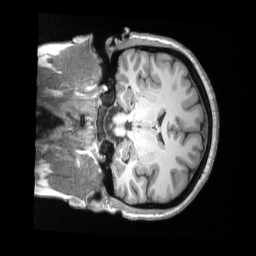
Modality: T1w
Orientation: coronal
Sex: female
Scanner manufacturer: siemens
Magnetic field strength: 3 T
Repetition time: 2.53 s
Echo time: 0.00164 s